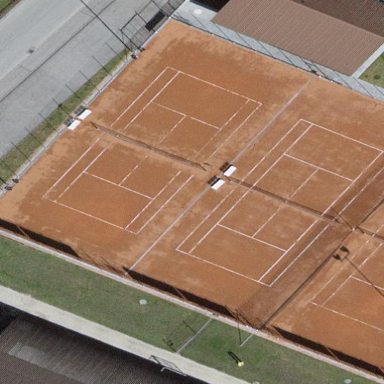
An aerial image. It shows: Tennis court in leisure pitch.